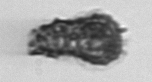
Label: Syracosphaera_pulchra